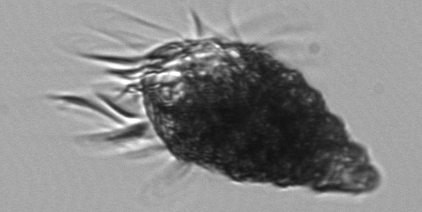
Label: Laboea_strobila